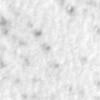
Label: no_change